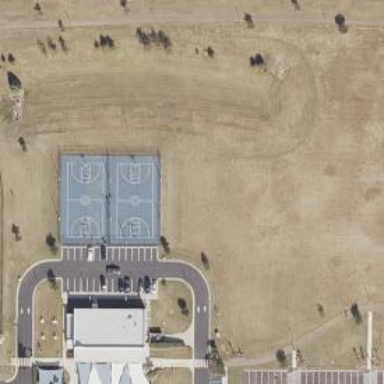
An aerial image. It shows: Basketball court located in leisure land pitch.